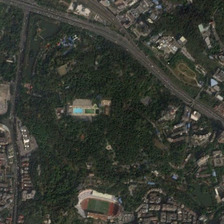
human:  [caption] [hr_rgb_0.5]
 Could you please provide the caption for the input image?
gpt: many buildings are around a park with many green trees and a playground .

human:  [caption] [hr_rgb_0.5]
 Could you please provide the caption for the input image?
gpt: the lake is surrounded by many thick trees .

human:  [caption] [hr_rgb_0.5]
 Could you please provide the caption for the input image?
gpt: the resident areas besides the dark green trees .

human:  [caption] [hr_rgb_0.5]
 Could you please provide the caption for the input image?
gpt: many buildings are around a park with many green trees and a playground .

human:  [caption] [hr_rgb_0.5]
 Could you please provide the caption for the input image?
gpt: the lake is surrounded by many thick trees .